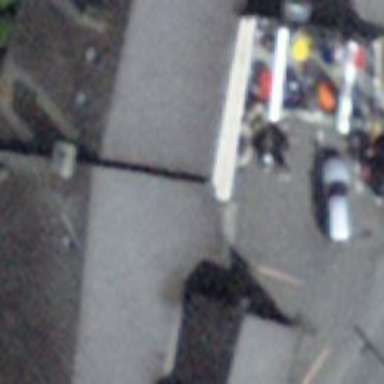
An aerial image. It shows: Bakery located in building.